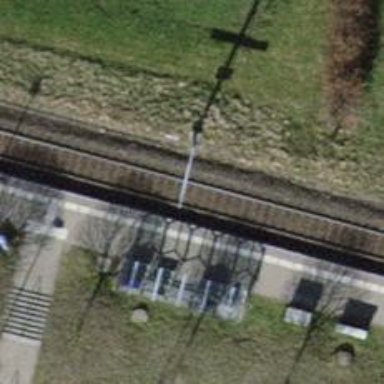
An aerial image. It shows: Railway stop with public transport stop position.